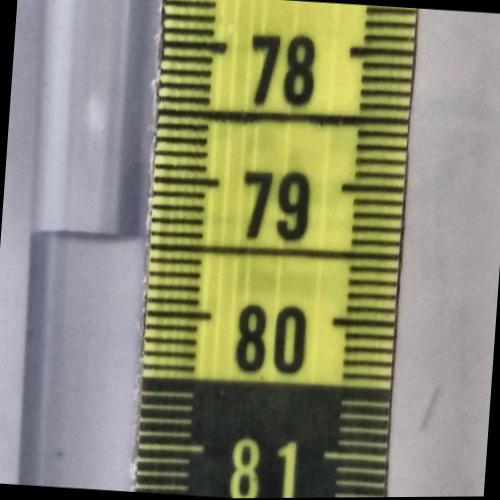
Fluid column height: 79.4 cm